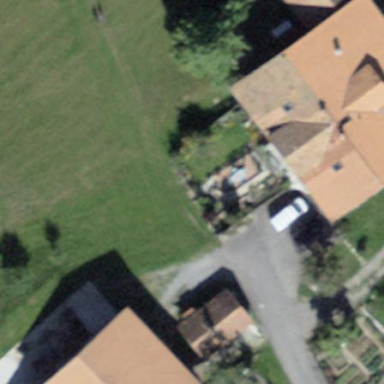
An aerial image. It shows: Farmyard area.